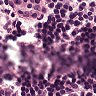
Metastatic tissue present: no